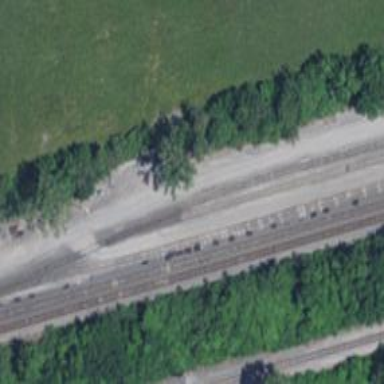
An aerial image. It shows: Railway yard.